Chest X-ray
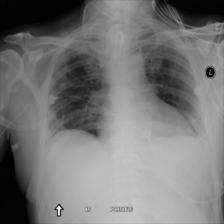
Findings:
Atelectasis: negative
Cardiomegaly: negative
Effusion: negative
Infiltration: negative
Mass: negative
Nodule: negative
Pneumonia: negative
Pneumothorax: negative
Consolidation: negative
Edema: negative
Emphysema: negative
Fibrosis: negative
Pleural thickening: negative
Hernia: negative